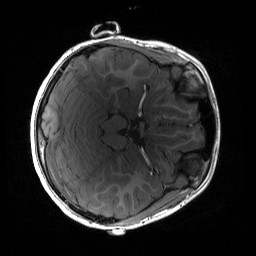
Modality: T1w
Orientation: axial
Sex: male
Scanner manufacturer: siemens
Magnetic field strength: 3 T
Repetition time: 1.9 s
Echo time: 0.00243 s